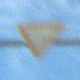
Verkehrszeichen: VorfahrtGewaehren
Umgebung: Outdoor, Urban
Tageszeit: MorningAfternoon
Wetter: PartlyCloudy
Licht: Natural
Jahreszeit: NotSpecified
Kontrast: LowContrast